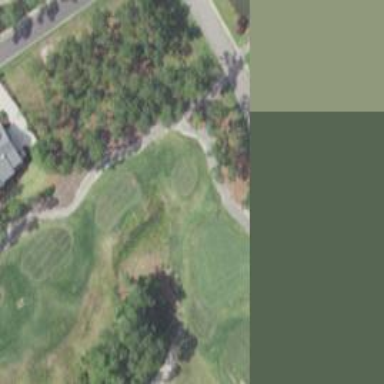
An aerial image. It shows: Footway that serves as golf path.